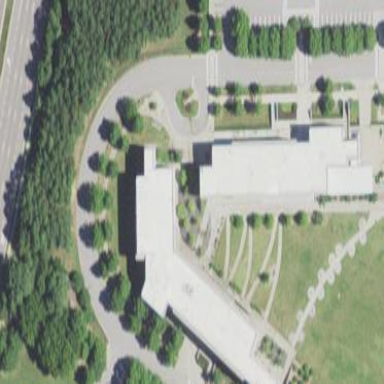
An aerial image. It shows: College building.